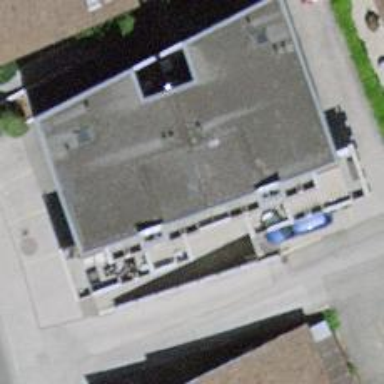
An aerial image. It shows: Clothing store.